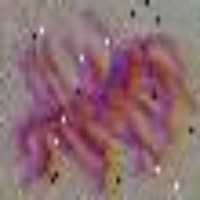
Label: metaphase